Breast ultrasound image
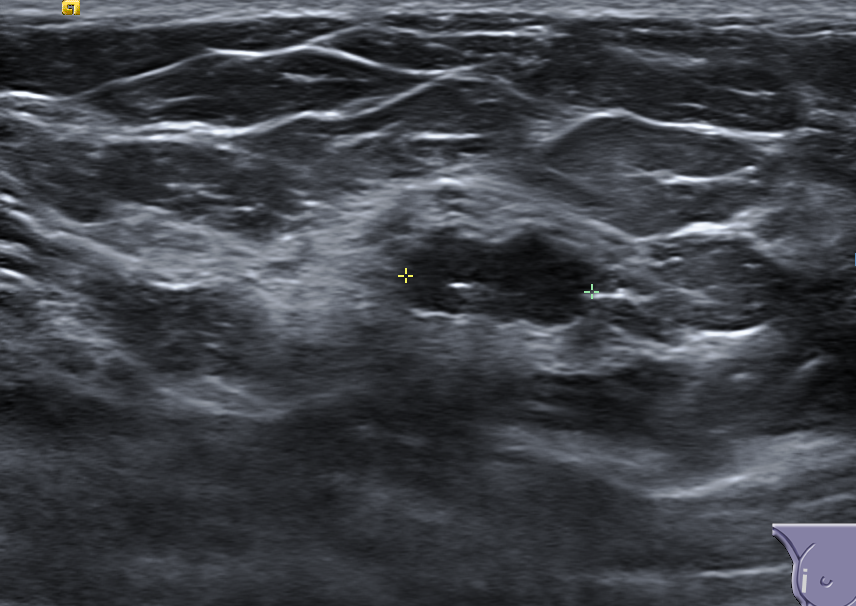
Diagnosis: benign